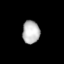
Tissue: lung
Cell type: Epithelial cells
Senescence score: 0.2296
Nuclear area (px): 389
Mean DAPI intensity: 185.843